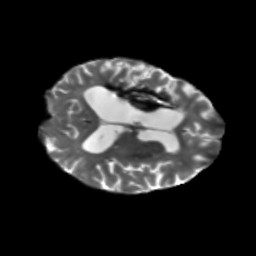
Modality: T2w
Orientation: axial
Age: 53
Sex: female
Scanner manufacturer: siemens
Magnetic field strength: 3 T
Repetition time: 5.47 s
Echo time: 0.0854 s